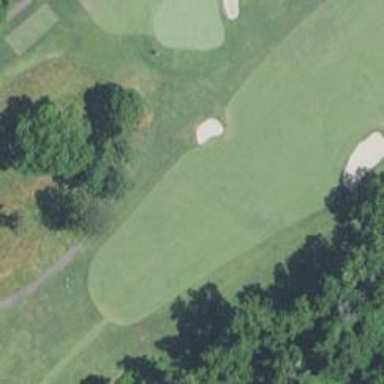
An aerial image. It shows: Golf fairway surrounded by grass.